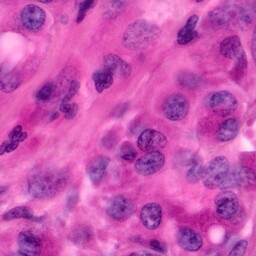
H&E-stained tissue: Pancreatic